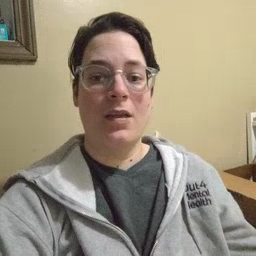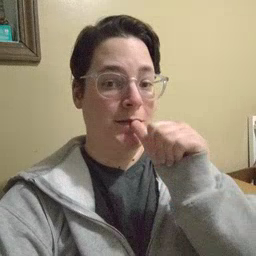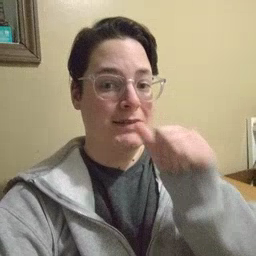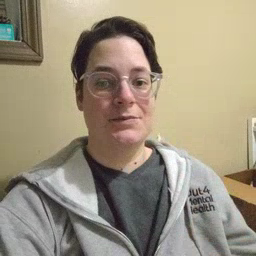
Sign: nuts